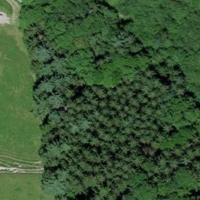
EUNIS habitat code: 41
Species observed at this site:
Circaea lutetiana